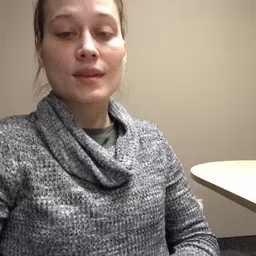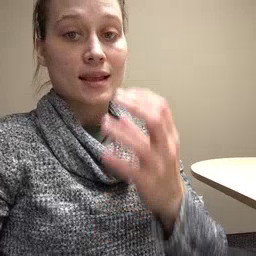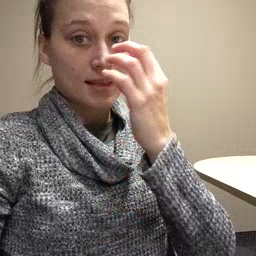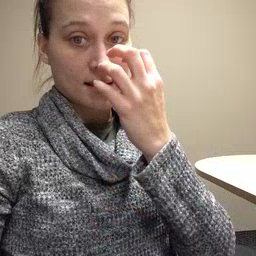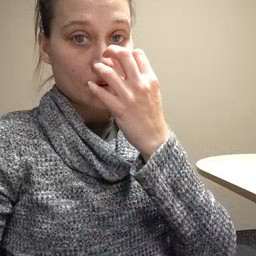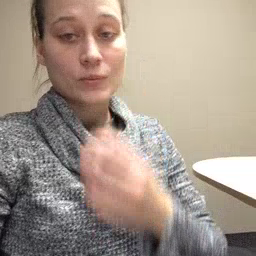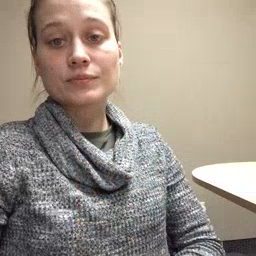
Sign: clown